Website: crate-barrel
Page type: billing-address
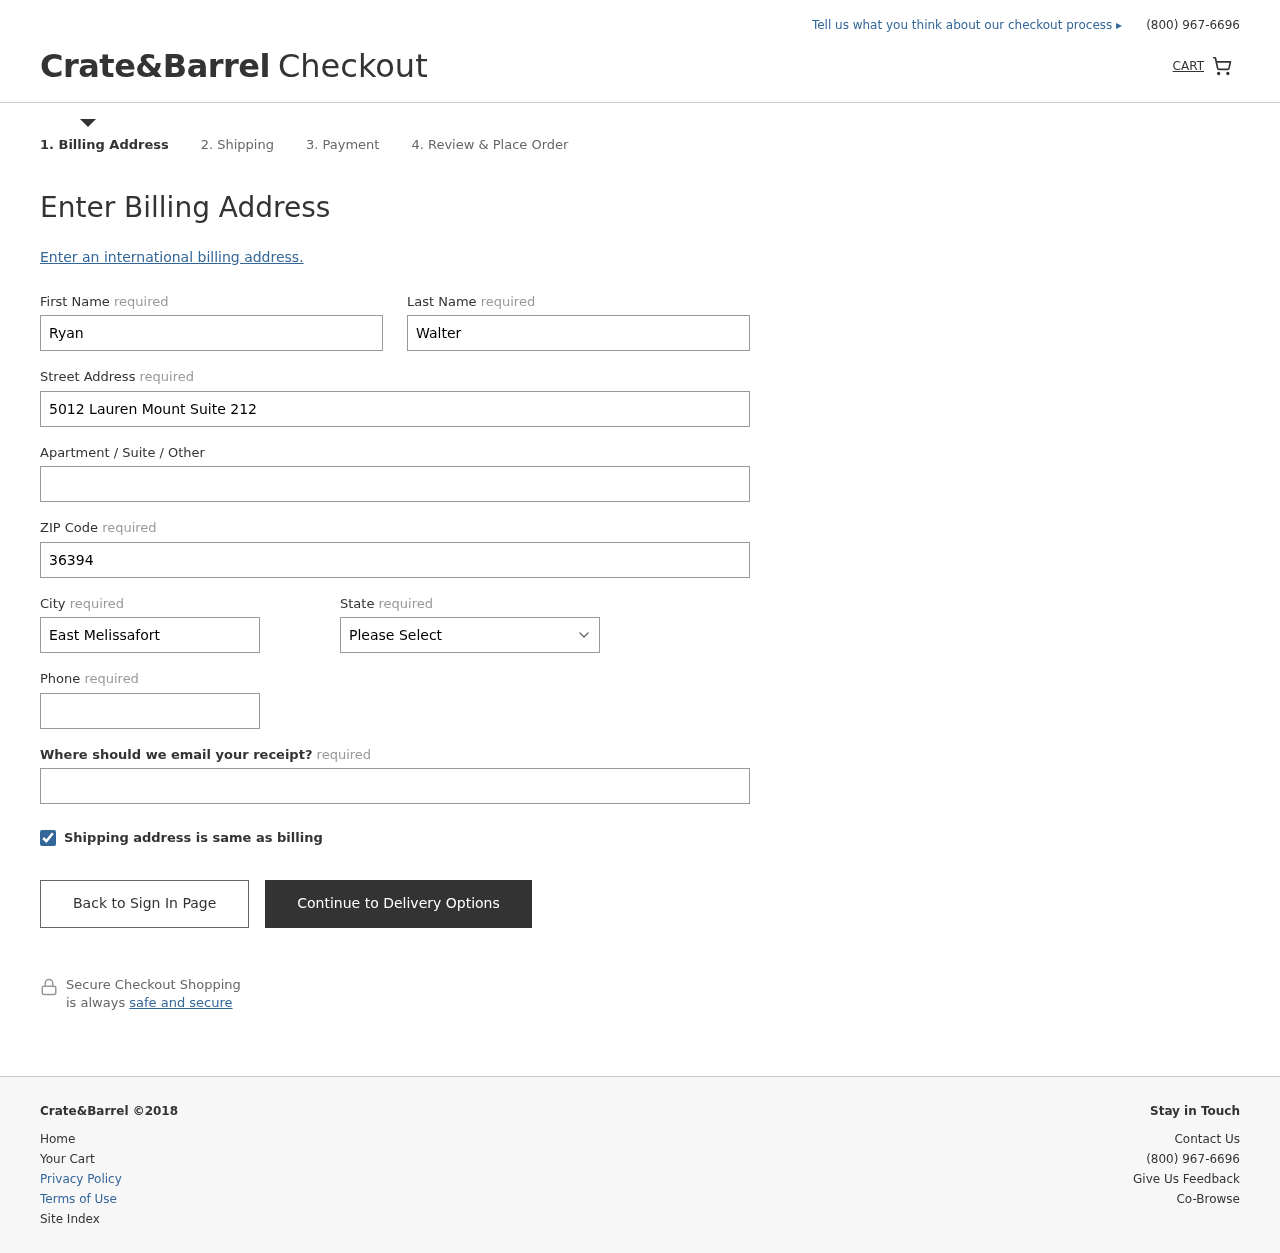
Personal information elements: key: PII_STATE
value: Nebraska
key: PII_FIRSTNAME
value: Ryan
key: PII_LASTNAME
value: Walter
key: PII_STREET
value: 5012 Lauren Mount Suite 212
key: PII_POSTCODE
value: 36394
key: PII_CITY
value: East Melissafort
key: PII_PHONE
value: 9949467959
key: PII_EMAIL
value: rwalter@yahoo.com